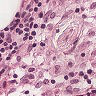
Metastatic tissue present: no